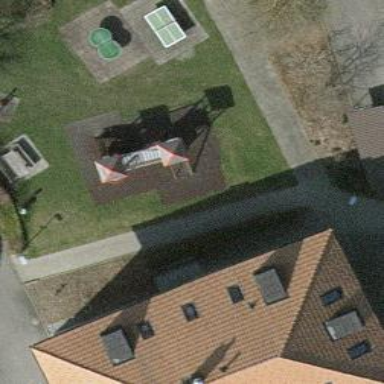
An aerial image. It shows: Playground with various play structures.